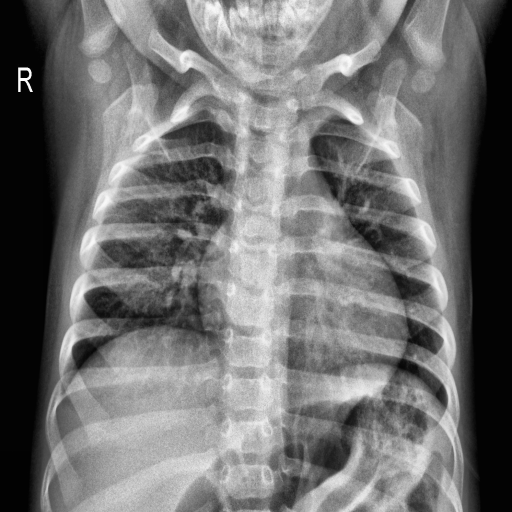
Finding: NORMAL